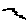
Label: zigzag